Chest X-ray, PA view. Patient: 44 years old, sex M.
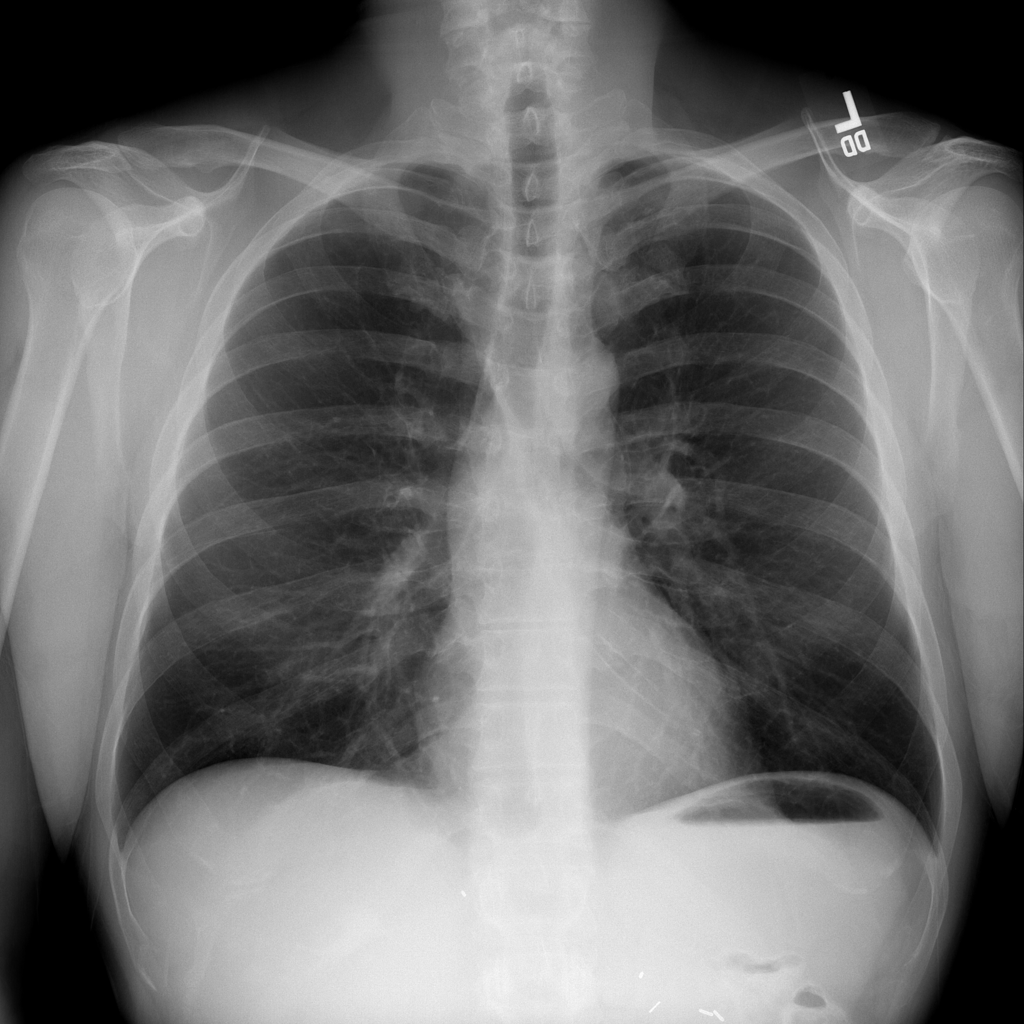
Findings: No Finding